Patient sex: M
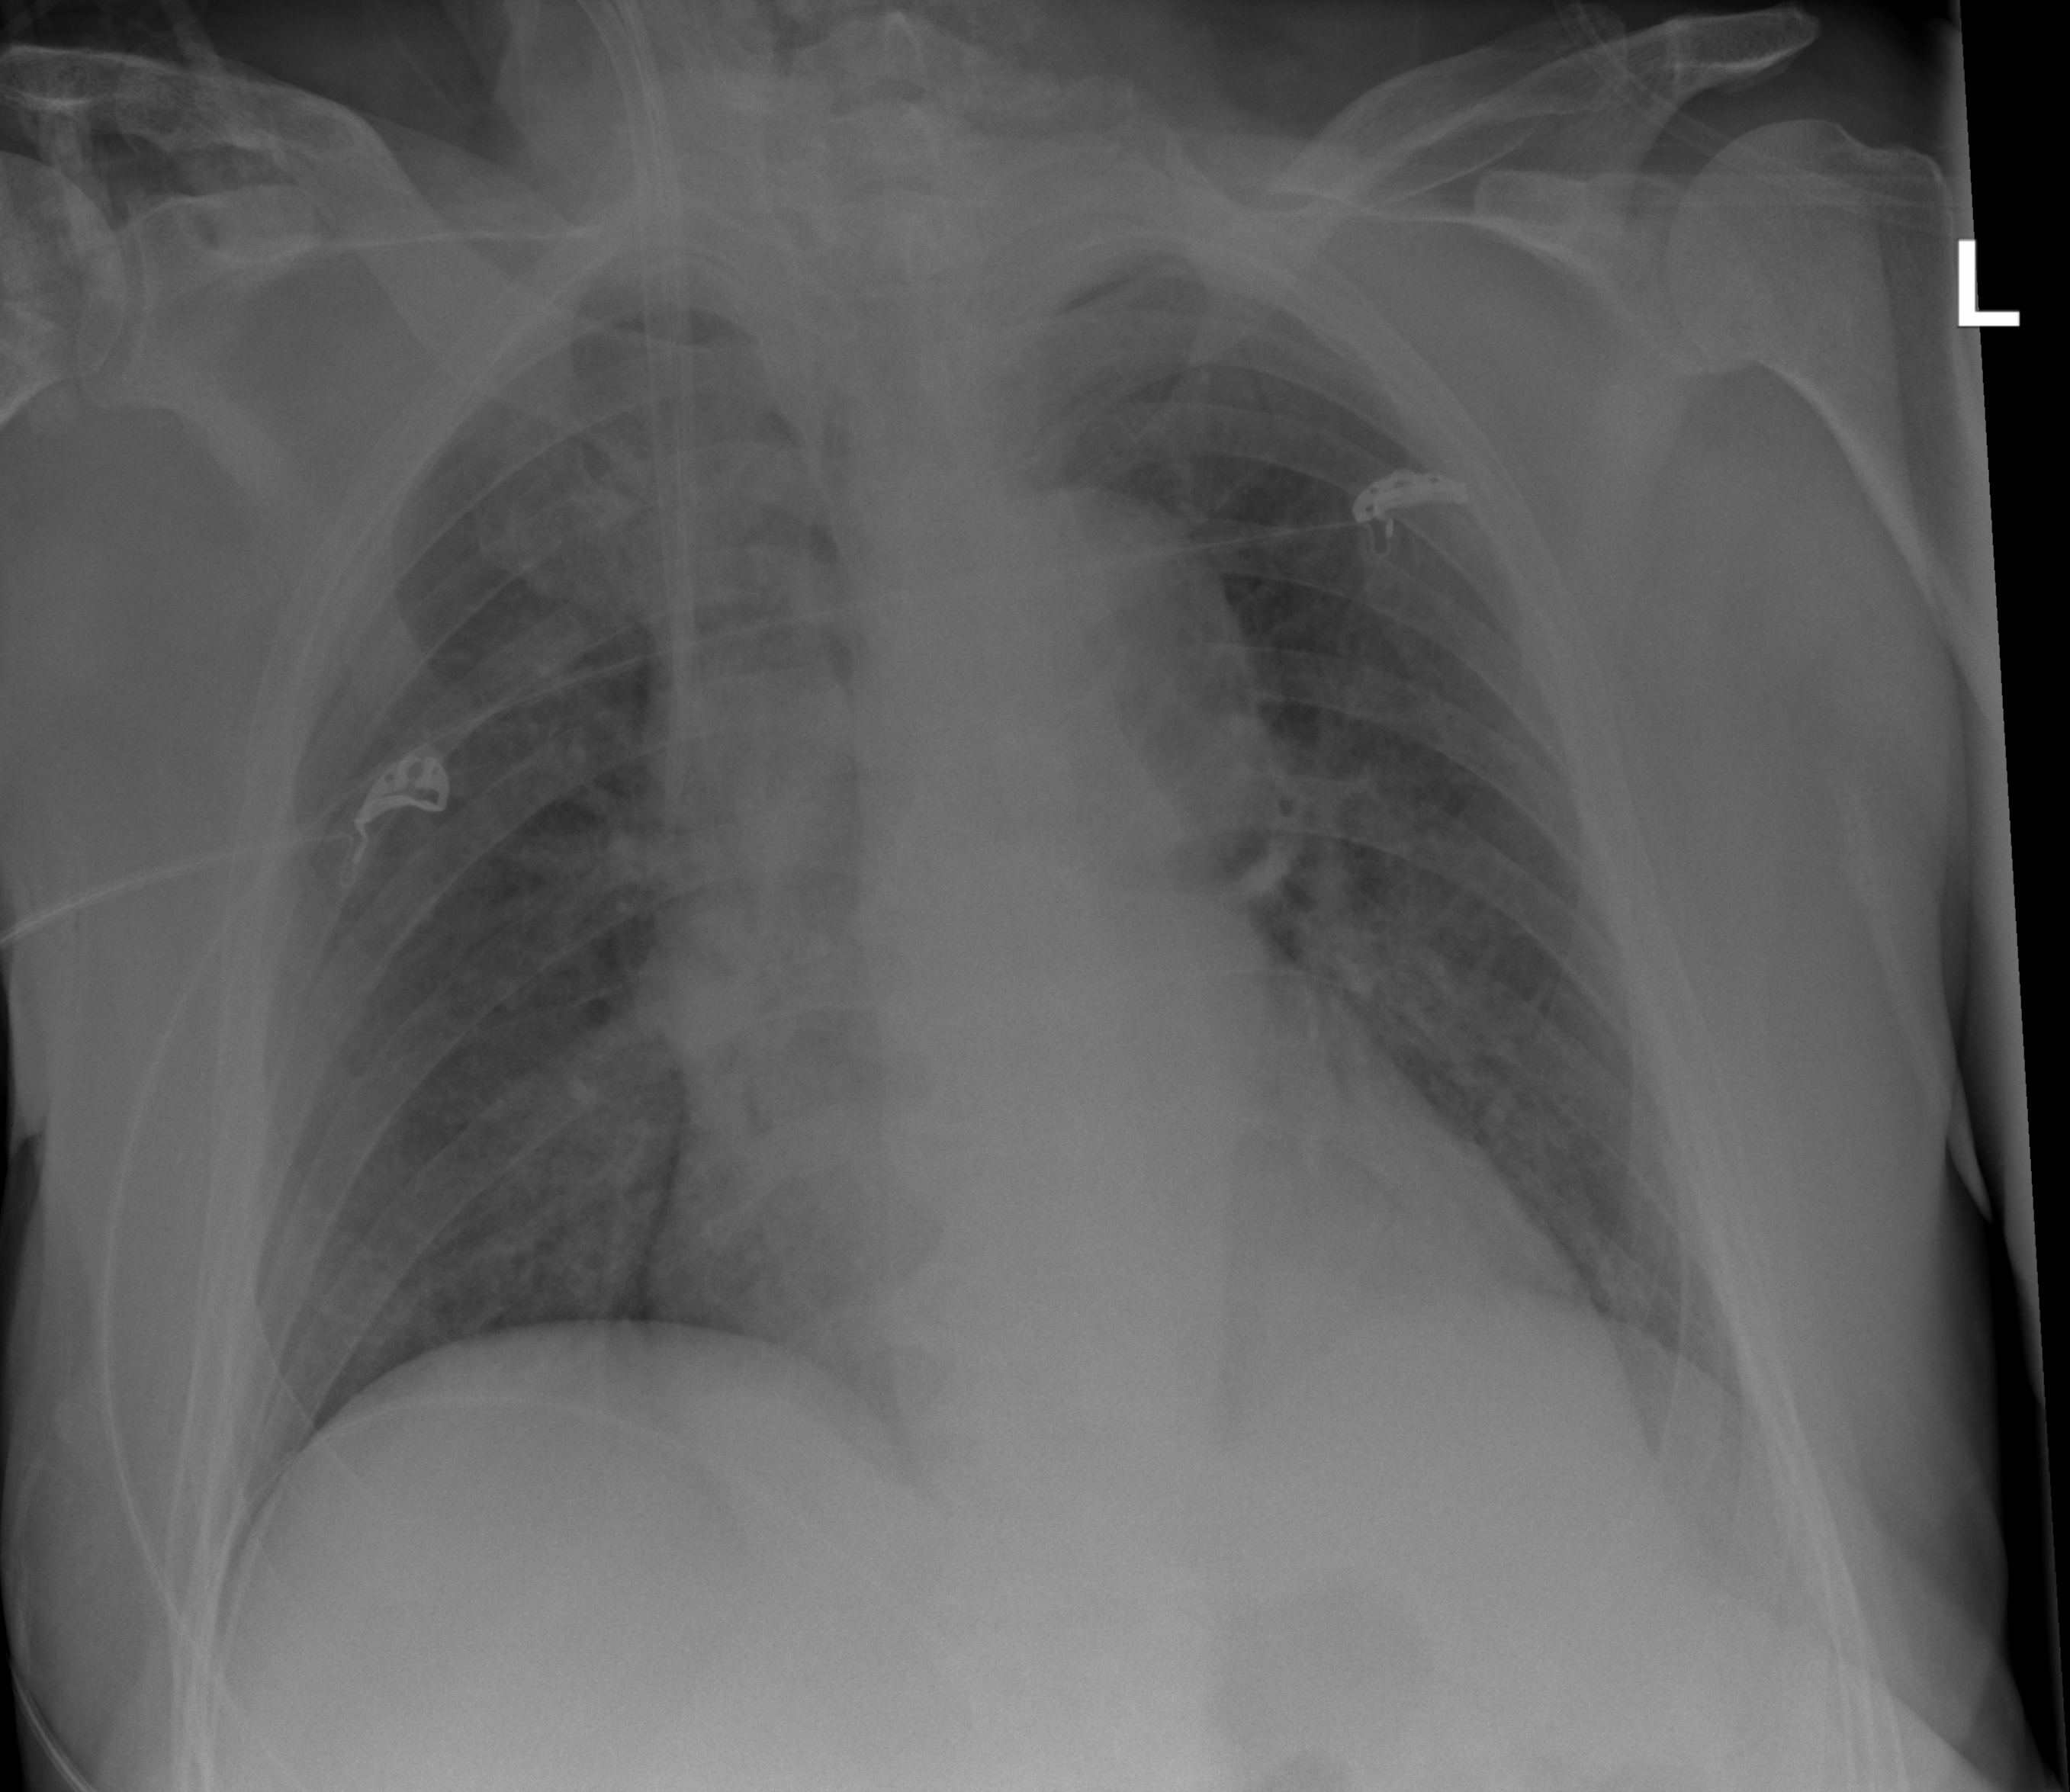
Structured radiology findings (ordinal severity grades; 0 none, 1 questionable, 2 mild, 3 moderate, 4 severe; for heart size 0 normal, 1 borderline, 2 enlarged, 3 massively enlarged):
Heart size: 2
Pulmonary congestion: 2
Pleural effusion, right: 0
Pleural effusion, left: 0
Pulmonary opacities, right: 0
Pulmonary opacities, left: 0
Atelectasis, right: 0
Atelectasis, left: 0